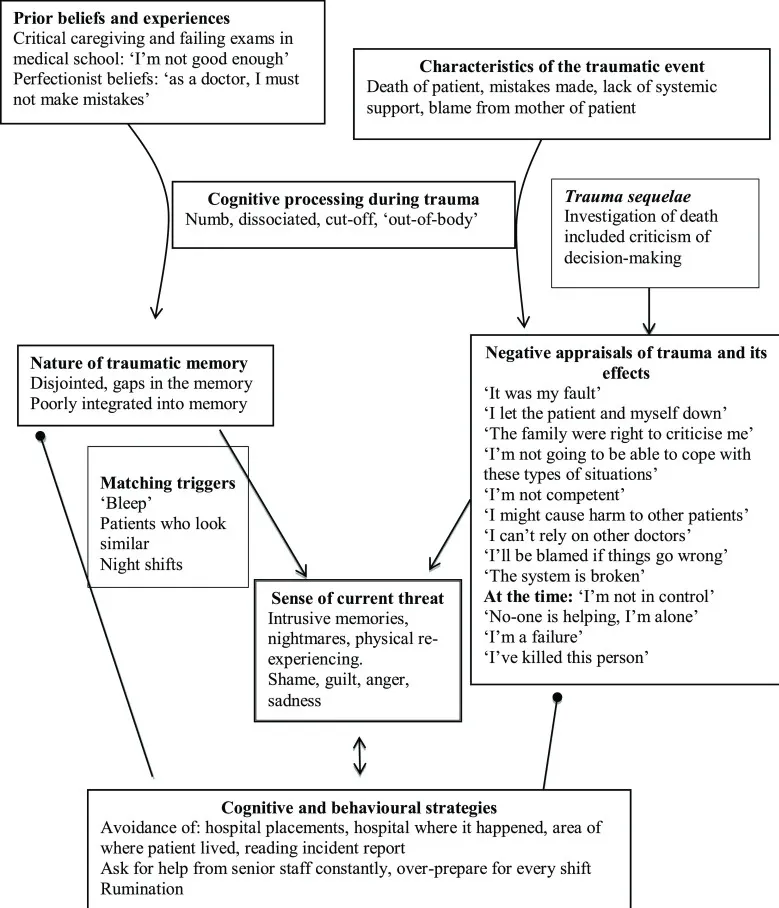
Tania's formulation.
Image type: chart (chart)